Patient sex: M
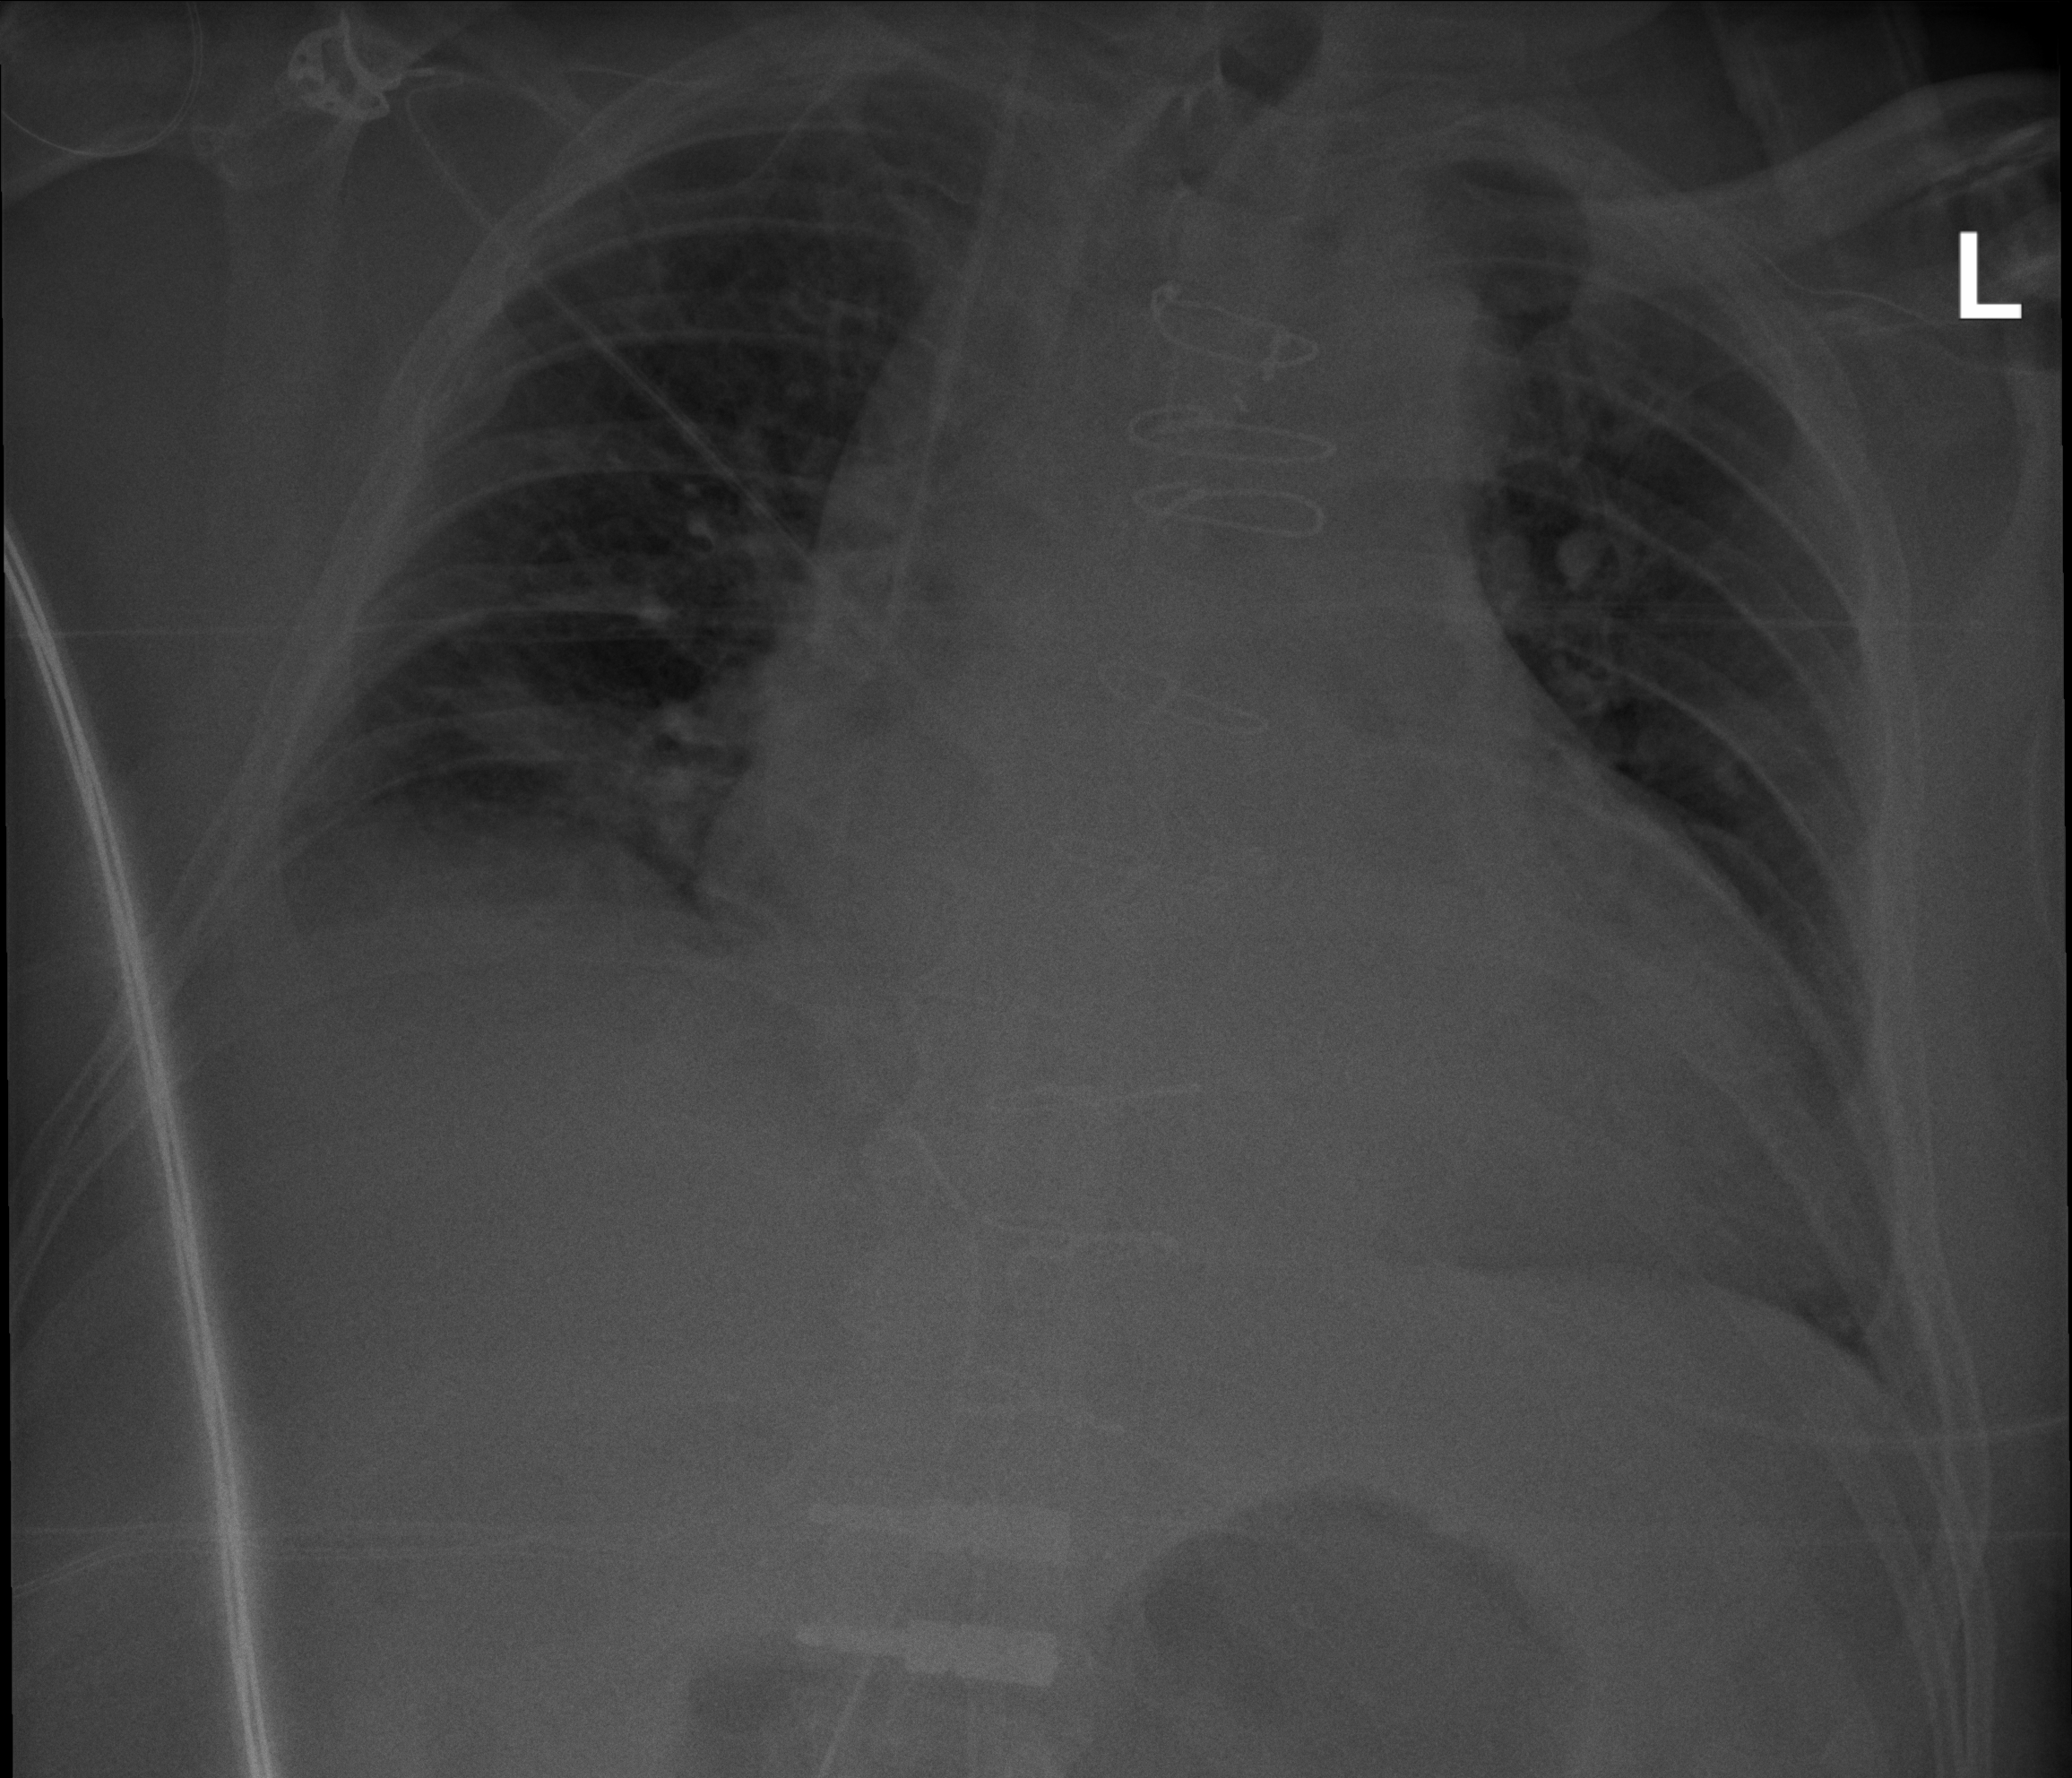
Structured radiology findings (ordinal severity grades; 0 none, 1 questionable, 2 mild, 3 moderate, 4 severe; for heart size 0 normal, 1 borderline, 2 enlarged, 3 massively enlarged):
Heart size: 2
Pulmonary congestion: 2
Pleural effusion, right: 2
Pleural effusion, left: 0
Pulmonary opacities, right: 1
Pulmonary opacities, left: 0
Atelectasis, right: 2
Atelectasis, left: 2